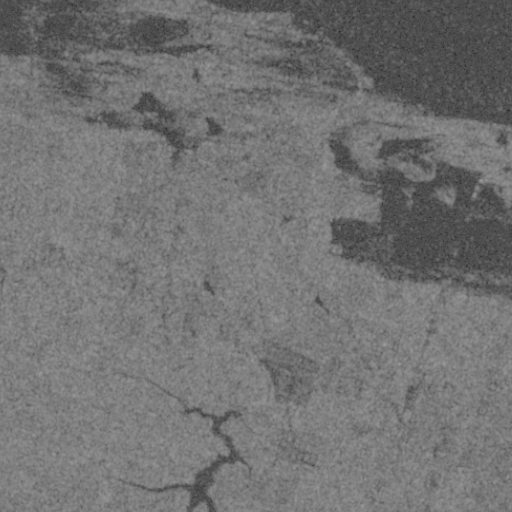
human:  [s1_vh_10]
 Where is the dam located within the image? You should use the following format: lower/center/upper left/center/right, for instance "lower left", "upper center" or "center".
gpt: The dam is located in the lower center of the image.
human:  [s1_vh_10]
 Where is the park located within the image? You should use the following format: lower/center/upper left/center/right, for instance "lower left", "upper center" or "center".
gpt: The park is located in the upper center of the image.
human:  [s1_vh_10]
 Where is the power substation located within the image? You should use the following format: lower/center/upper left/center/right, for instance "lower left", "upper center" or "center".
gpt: The power substation is located in the lower right of the image.
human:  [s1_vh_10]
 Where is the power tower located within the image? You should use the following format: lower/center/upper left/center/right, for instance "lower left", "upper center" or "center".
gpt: The power tower is located in the lower right of the image.
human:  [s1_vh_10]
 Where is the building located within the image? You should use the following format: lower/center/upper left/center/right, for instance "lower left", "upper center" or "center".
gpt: There is no building in the image.

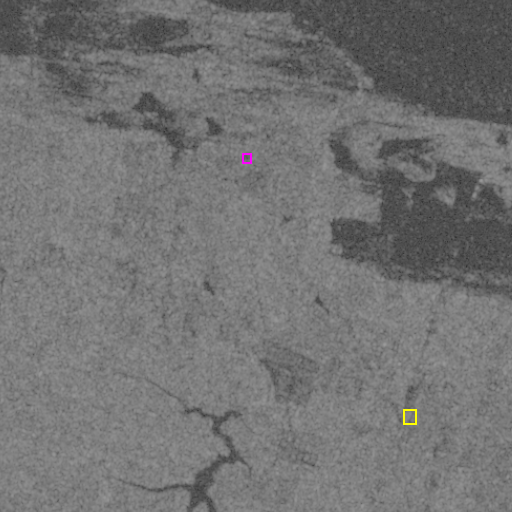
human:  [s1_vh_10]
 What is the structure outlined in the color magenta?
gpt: The structure outlined in magenta is a park.
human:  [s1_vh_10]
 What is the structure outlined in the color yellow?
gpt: The structure outlined in yellow is a power substation.
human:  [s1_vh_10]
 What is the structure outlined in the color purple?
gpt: There is no purple outline.